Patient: sex F, age 53
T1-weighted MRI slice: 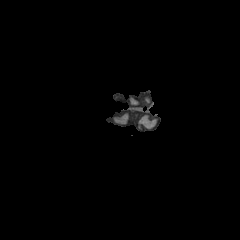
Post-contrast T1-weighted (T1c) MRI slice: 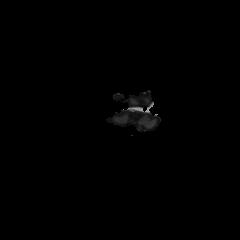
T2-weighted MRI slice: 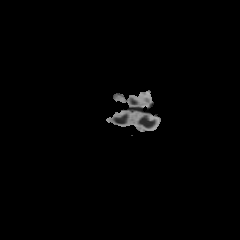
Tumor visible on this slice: no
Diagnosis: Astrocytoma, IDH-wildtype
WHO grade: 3